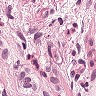
Metastatic tissue present: yes